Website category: sports
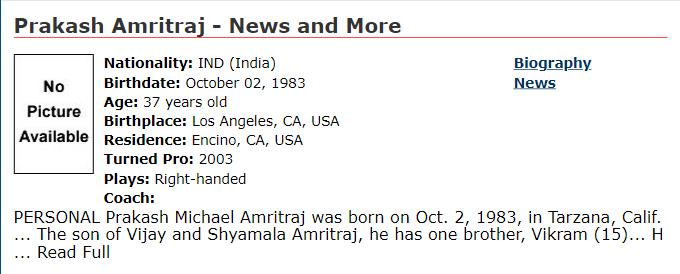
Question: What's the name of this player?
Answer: Prakash Amritraj

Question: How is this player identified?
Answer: Prakash Amritraj

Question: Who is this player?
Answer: Prakash Amritraj

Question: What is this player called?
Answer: Prakash Amritraj

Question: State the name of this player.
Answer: Prakash Amritraj

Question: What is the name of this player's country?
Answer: IND

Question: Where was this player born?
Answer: IND

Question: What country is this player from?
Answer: IND

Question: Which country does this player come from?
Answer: IND

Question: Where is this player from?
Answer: IND

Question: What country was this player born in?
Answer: IND

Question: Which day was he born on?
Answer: October 02, 1983

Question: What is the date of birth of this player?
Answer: October 02, 1983

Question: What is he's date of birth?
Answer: October 02, 1983

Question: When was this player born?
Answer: October 02, 1983

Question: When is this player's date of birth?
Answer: October 02, 1983

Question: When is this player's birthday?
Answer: October 02, 1983

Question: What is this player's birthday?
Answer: October 02, 1983

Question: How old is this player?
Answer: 37 years old

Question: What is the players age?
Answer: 37 years old

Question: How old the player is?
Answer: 37 years old

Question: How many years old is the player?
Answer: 37 years old

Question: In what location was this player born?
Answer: Los Angeles, CA, USA

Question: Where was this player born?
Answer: Los Angeles, CA, USA

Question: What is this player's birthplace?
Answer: Los Angeles, CA, USA

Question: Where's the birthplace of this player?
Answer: Los Angeles, CA, USA

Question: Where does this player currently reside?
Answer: Encino, CA, USA

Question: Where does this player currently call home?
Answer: Encino, CA, USA

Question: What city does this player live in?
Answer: Encino, CA, USA

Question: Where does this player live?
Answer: Encino, CA, USA

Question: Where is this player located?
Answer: Encino, CA, USA

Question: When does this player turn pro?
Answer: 2003

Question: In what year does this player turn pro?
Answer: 2003

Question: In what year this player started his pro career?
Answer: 2003

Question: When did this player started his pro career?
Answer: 2003

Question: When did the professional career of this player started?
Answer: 2003

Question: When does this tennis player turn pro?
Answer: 2003

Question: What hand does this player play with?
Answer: Right-handed

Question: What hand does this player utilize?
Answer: Right-handed

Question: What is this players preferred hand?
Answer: Right-handed

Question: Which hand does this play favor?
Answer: Right-handed

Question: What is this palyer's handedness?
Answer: Right-handed